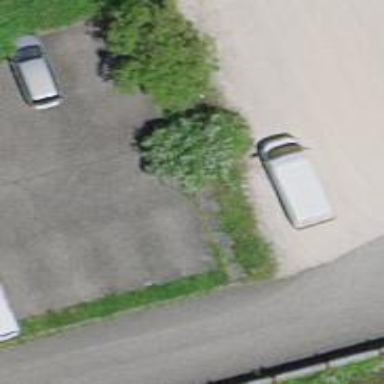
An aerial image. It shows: Parking aisle designated as service road.